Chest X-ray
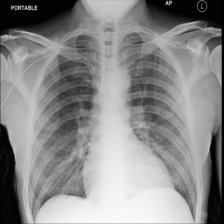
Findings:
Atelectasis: negative
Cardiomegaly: negative
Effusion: negative
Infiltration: negative
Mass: negative
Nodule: negative
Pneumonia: negative
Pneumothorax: negative
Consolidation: negative
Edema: negative
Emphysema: negative
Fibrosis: negative
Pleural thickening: negative
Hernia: negative